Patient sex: F
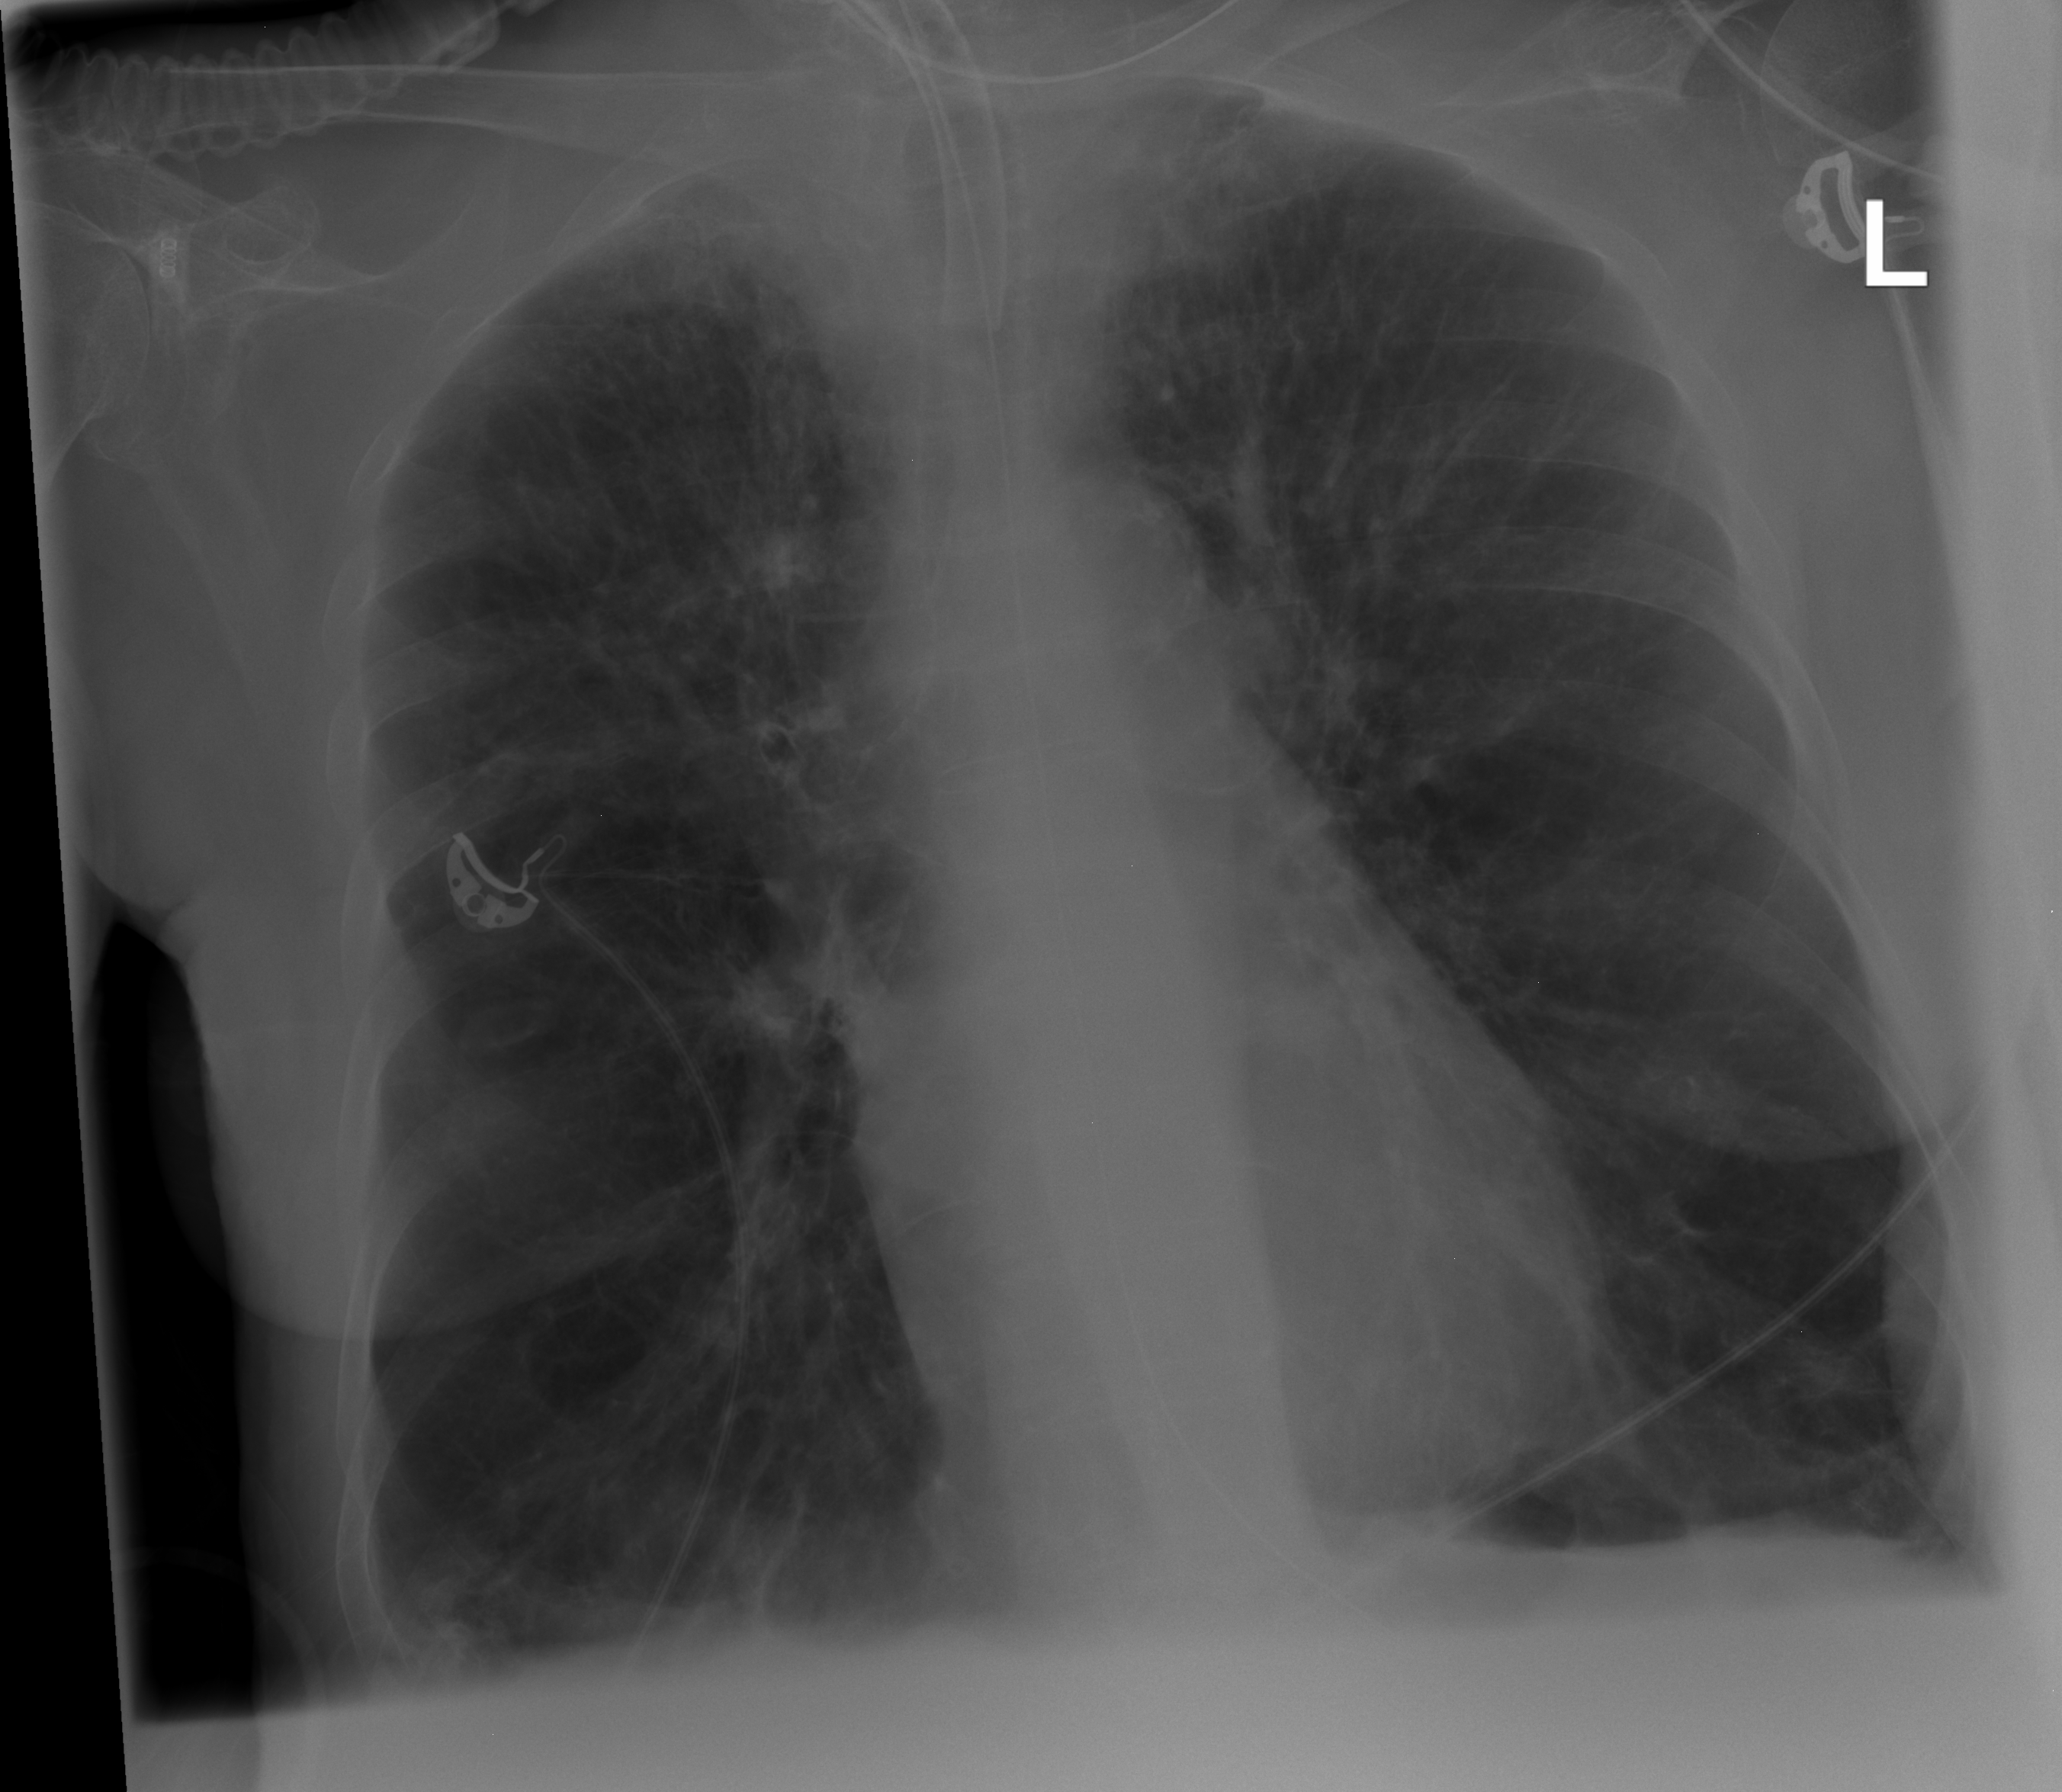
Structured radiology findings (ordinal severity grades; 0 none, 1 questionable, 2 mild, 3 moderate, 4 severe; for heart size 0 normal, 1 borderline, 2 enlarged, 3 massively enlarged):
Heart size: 0
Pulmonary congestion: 0
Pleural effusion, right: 1
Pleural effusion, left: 1
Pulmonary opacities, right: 0
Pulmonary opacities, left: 0
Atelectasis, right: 0
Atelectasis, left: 0